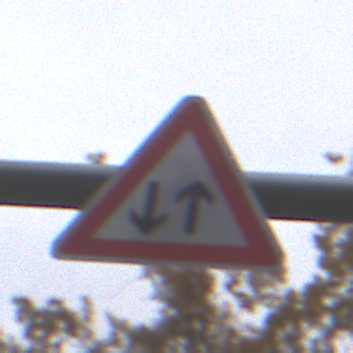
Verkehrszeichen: Gegenverkehr
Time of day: Midday
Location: Outdoor (Nature)
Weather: Overcast
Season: Autumn
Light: Natural